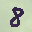
Label: 8